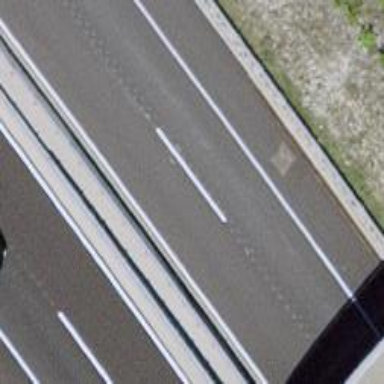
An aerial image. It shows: Asphalt motorway.